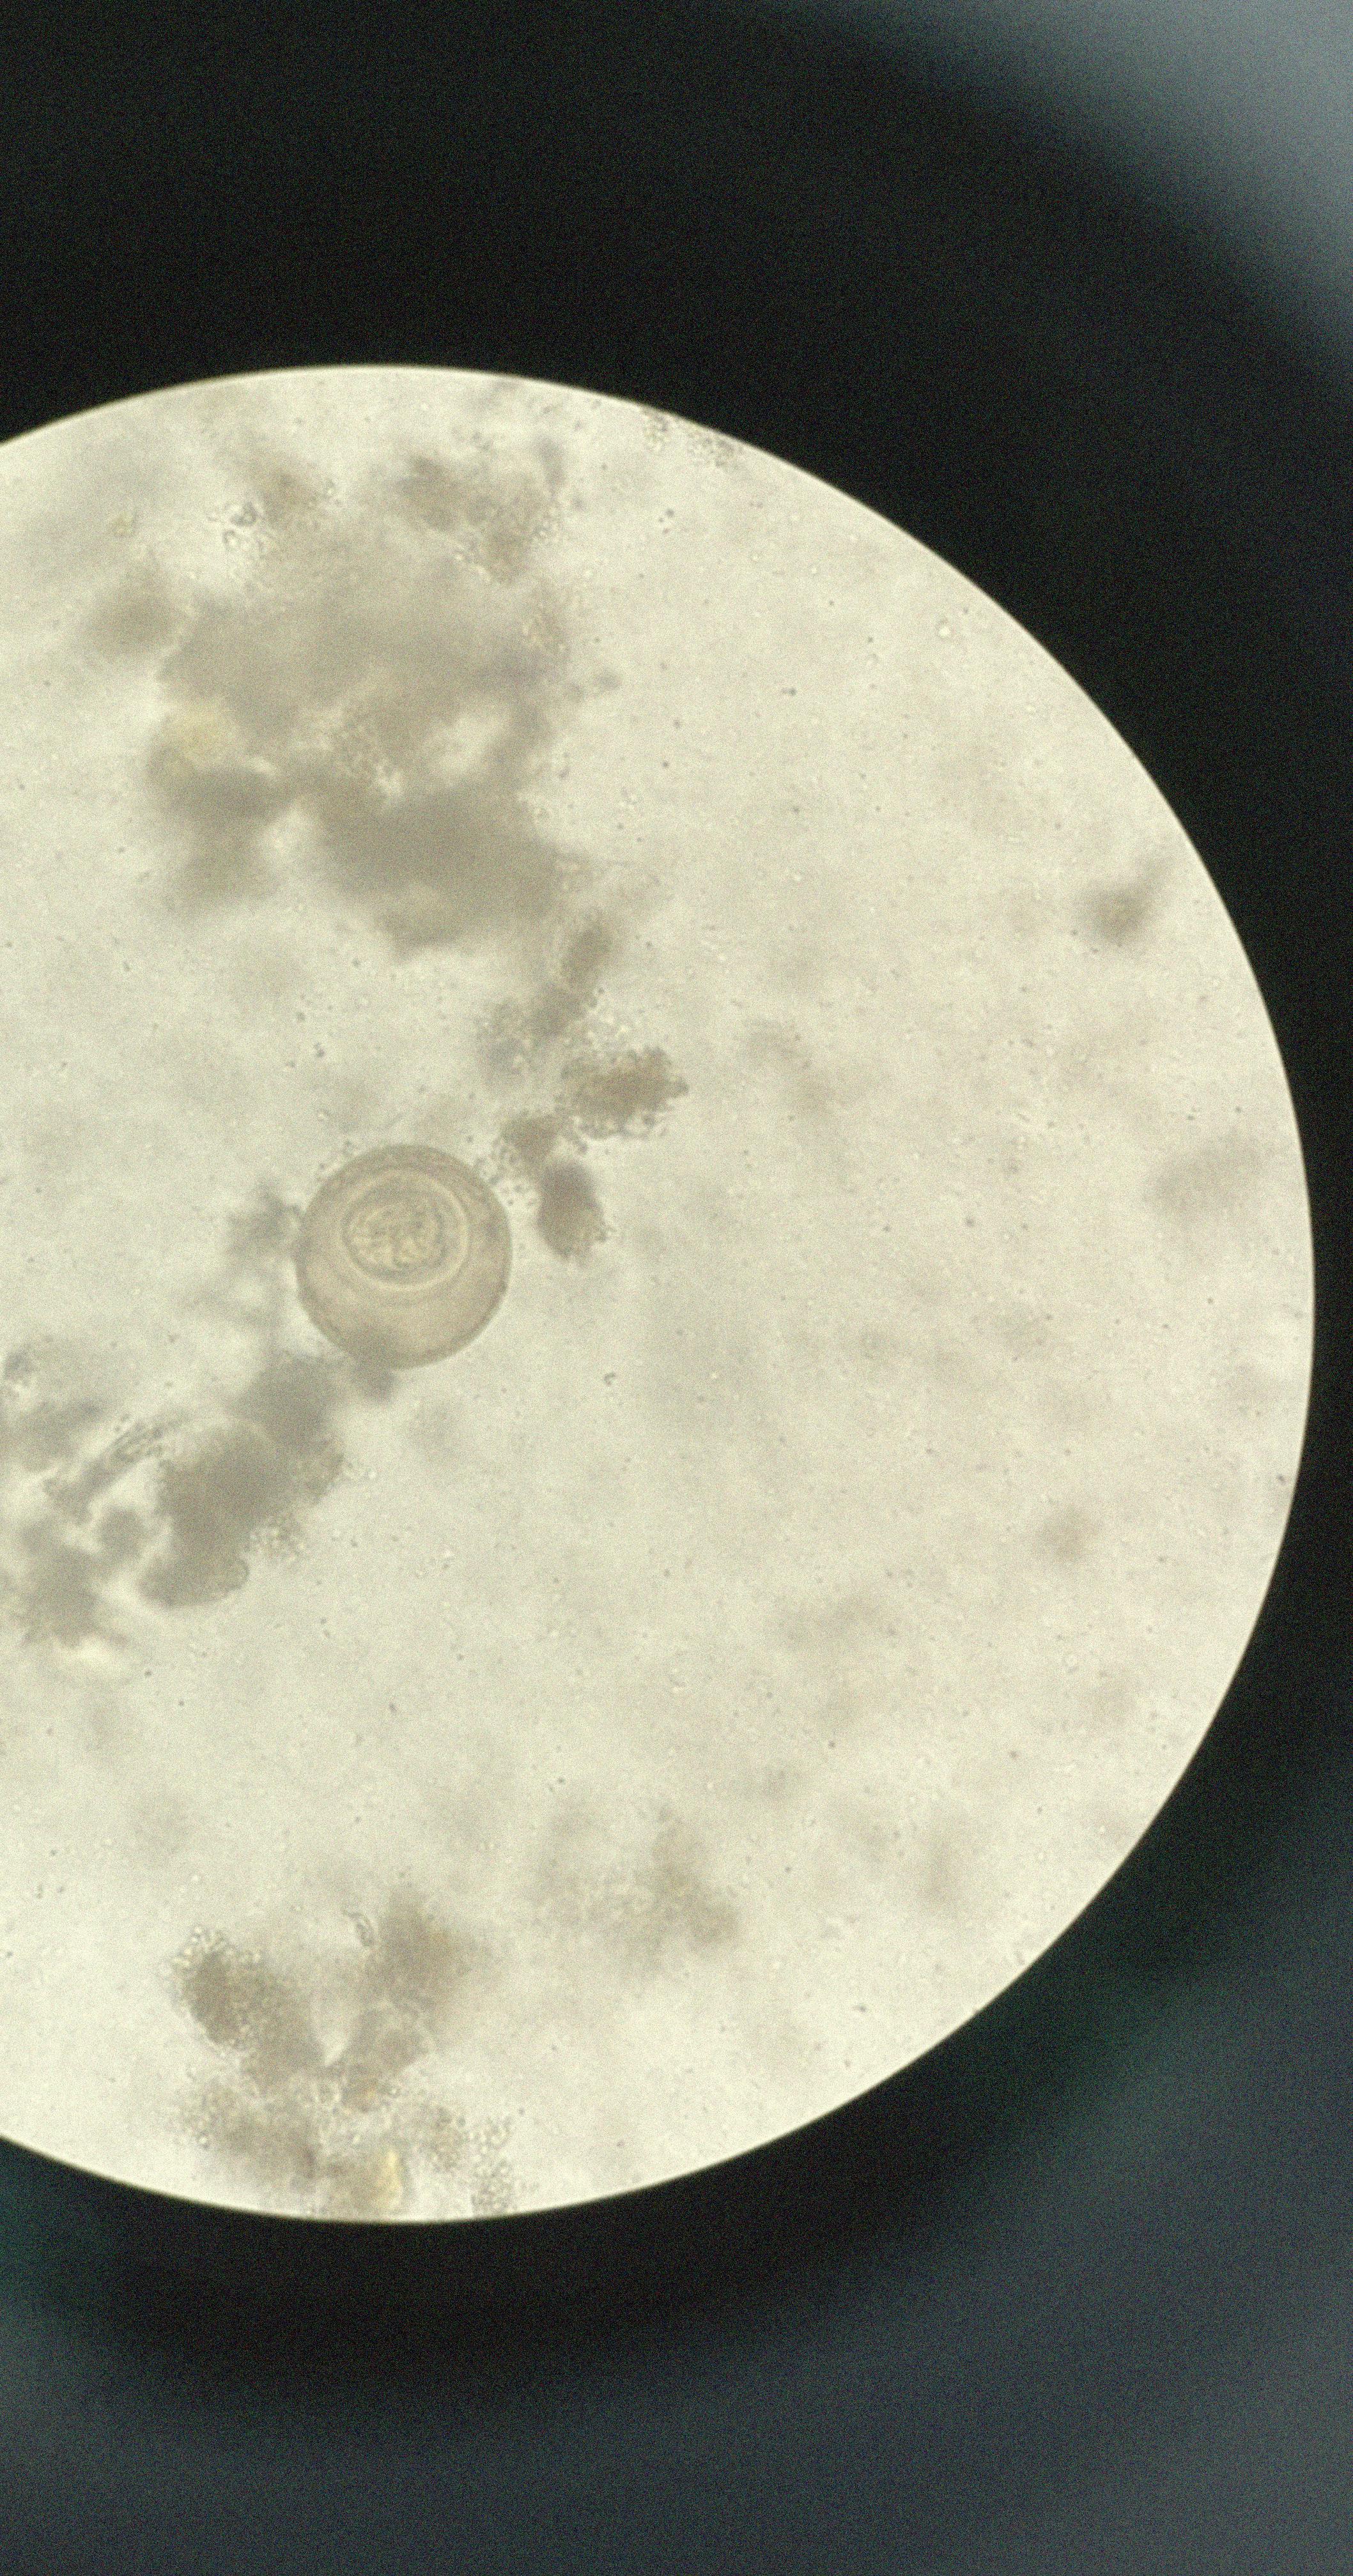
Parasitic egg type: Hymenolepis diminuta